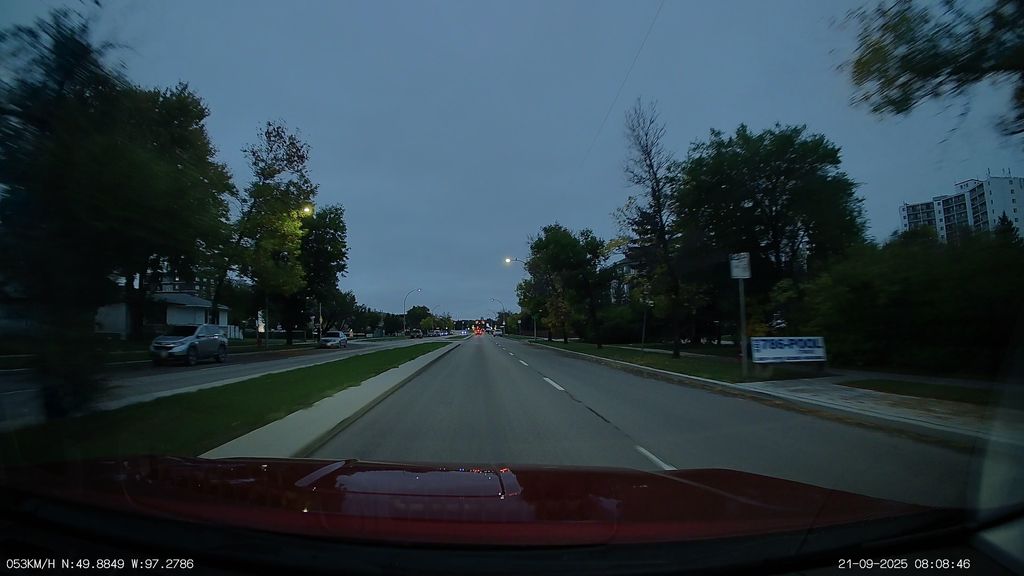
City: winnipeg